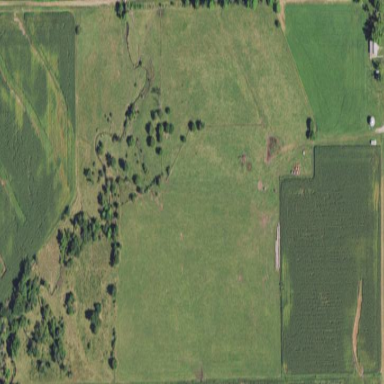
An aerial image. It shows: Farmyard area.